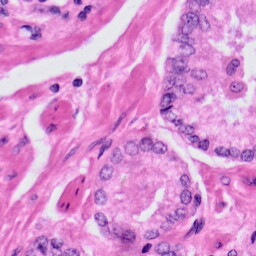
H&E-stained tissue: Prostate